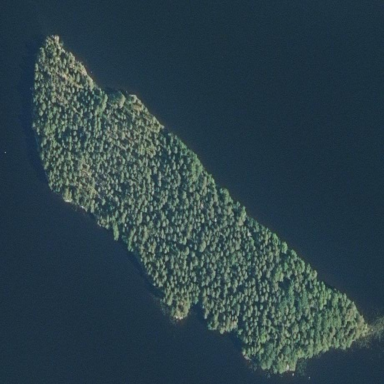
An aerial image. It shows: Islet surrounded by woodland.